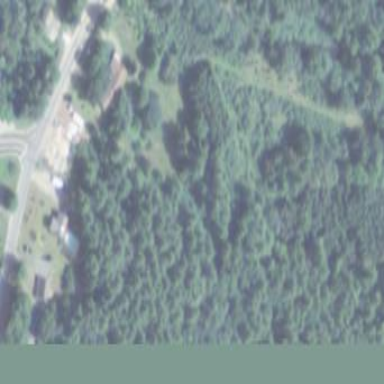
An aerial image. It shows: Beautiful woodland area.